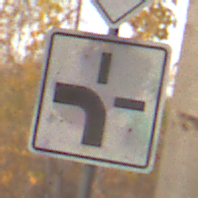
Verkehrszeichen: VerlaufVorfahrtsstrasse1
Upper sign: Vorfahrtsstrasse
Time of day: SunriseSunset
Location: Roofed (Suburban)
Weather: Clear
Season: NotSpecified
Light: Natural